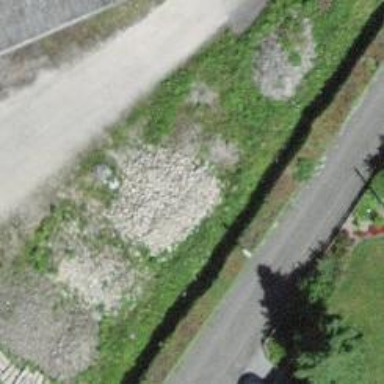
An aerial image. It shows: Service road with compacted surface.